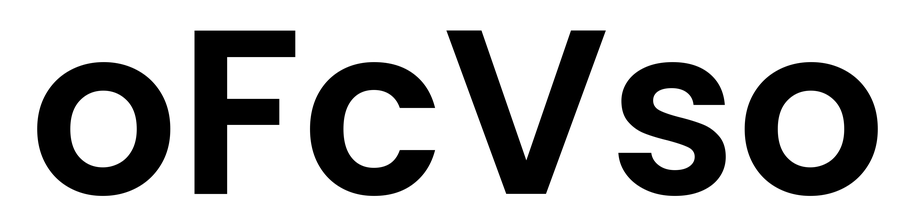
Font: Poppins-SemiBold